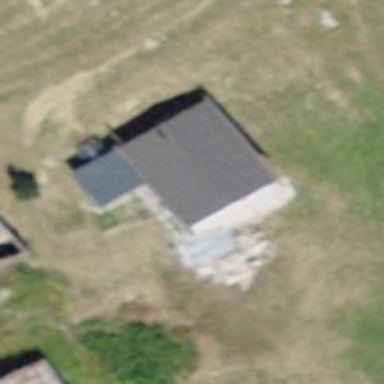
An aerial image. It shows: Simple house.